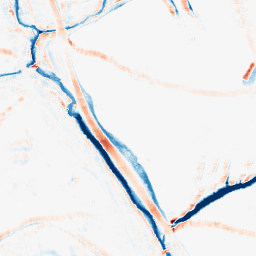
Category: morphological
Decomposition family: morphological_rect
Decomposition parameters: operation: average
width: 10
height: 10
Upsampling method: sinc_blackman
Upsampling parameters: scale: 4
kernel_size: 16
Upsampling scale: 4